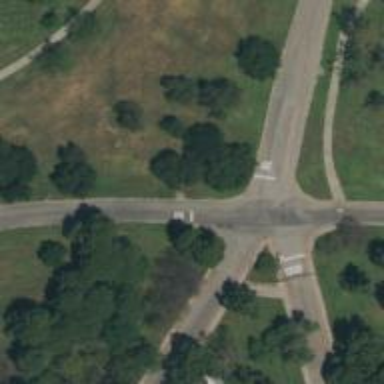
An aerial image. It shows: Road with stop sign.